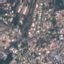
Land use / land cover: Residential